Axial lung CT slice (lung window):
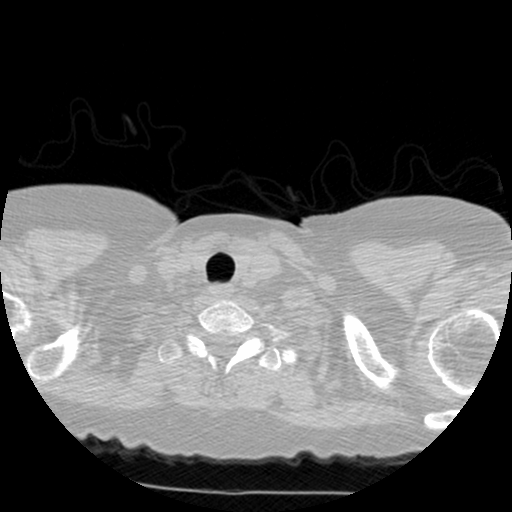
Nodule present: no